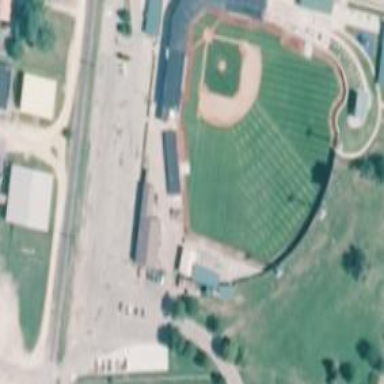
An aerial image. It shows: Stadium used for baseball.